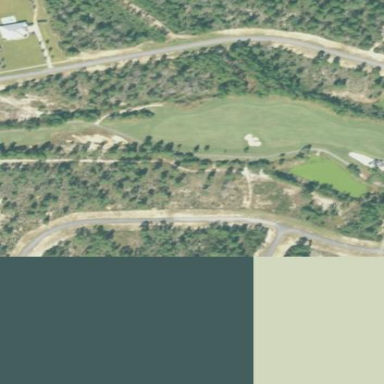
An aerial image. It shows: Golf course.